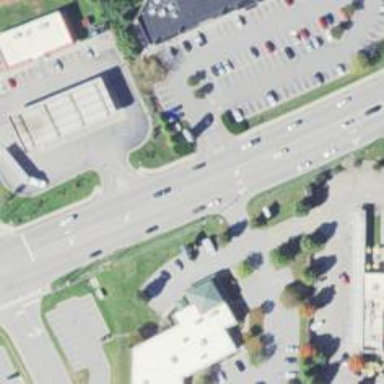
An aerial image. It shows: Primary highway with asphalt surface. There is sidewalk on the left side.